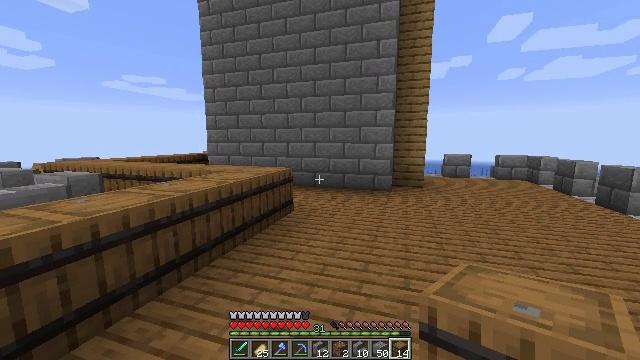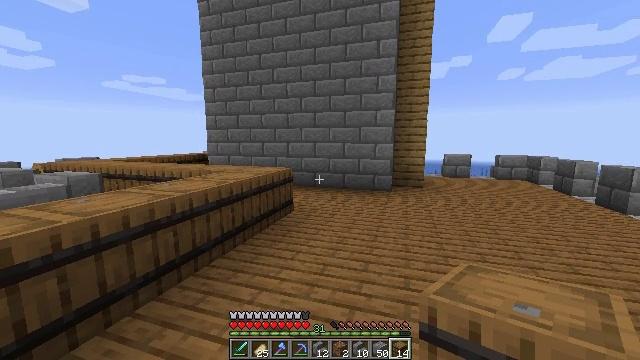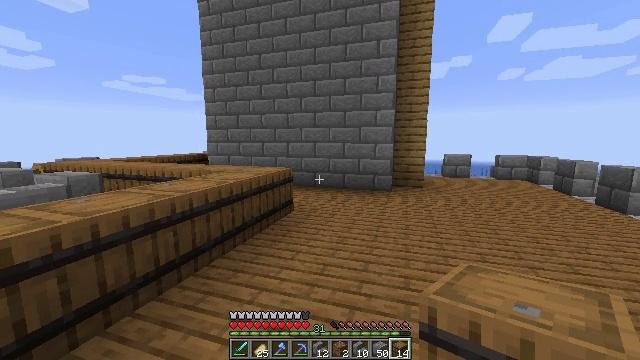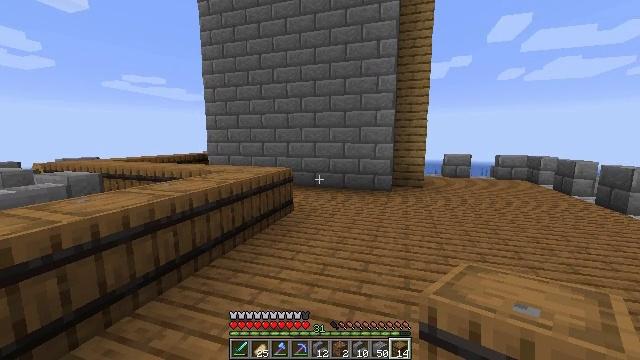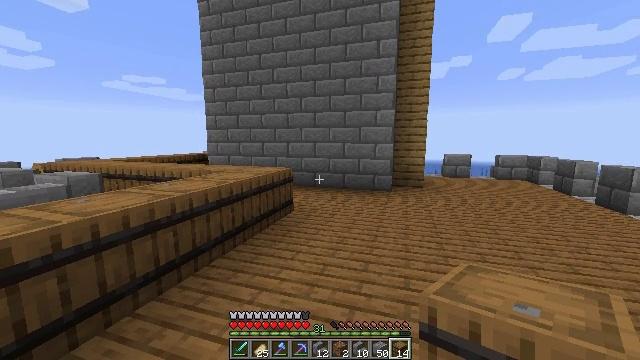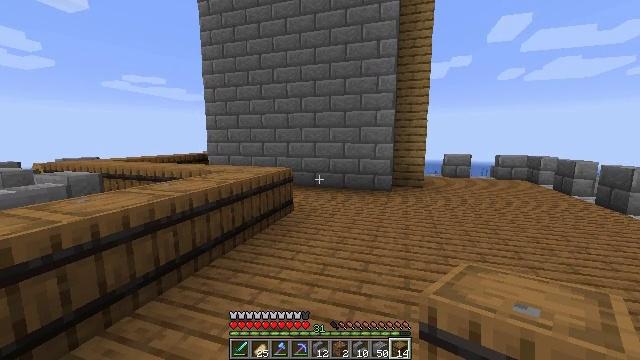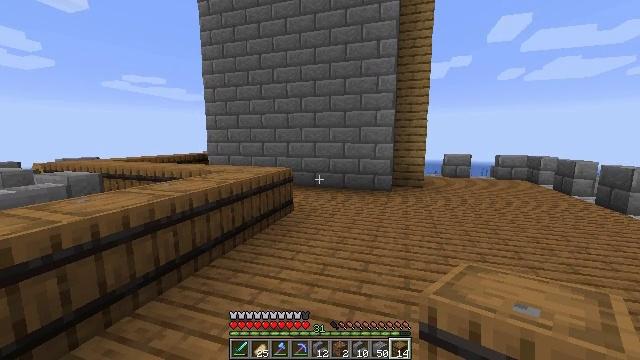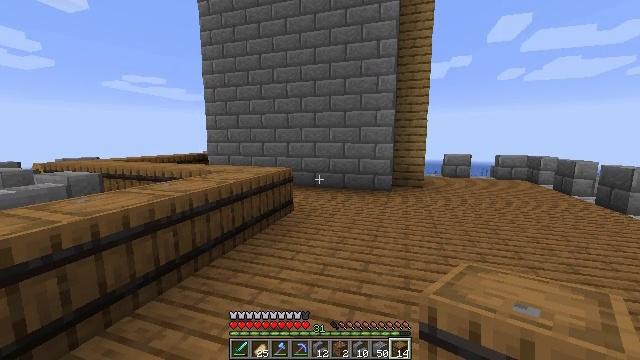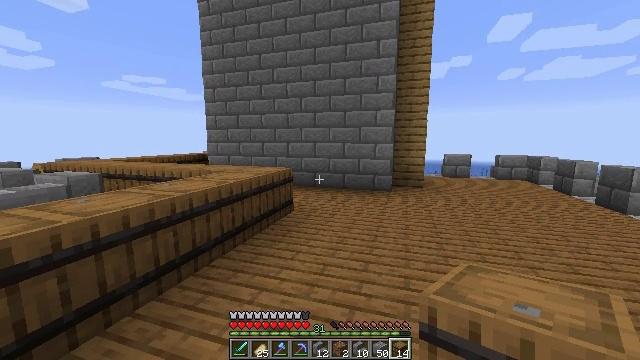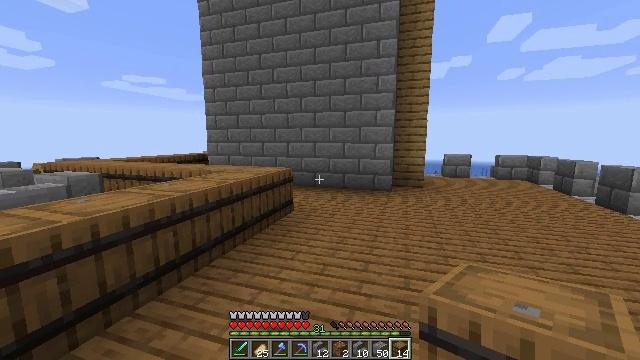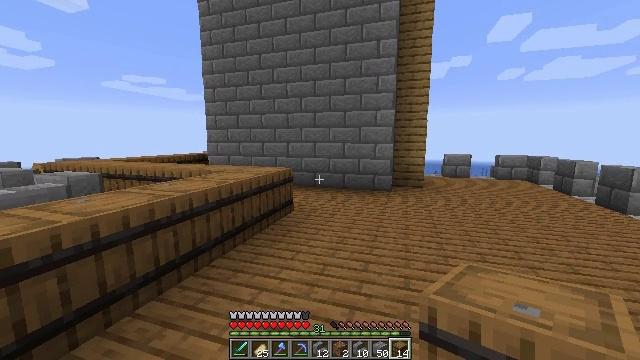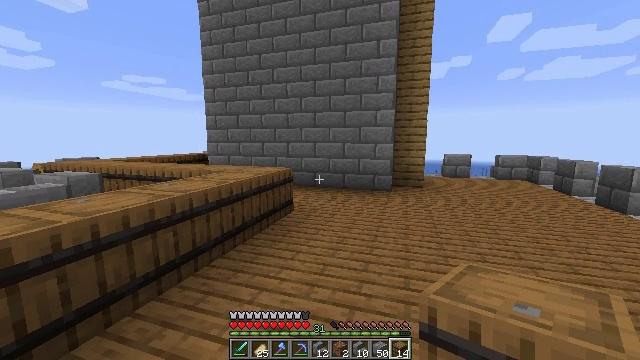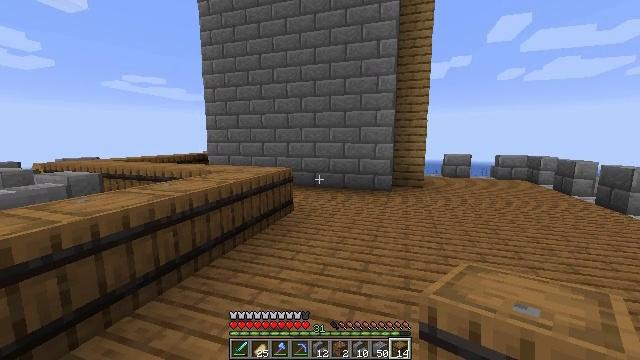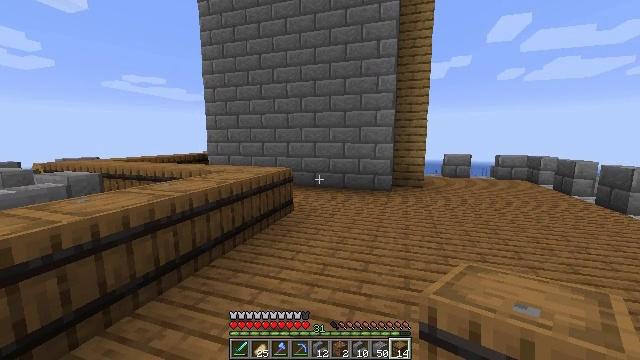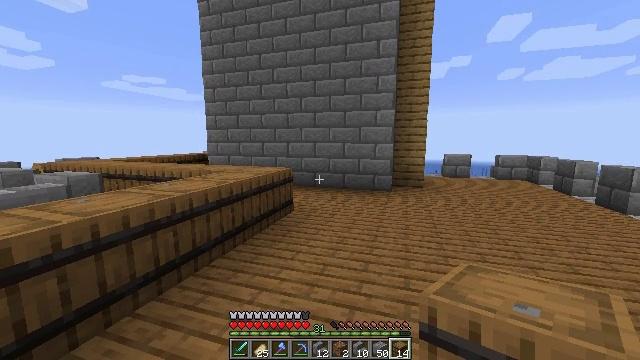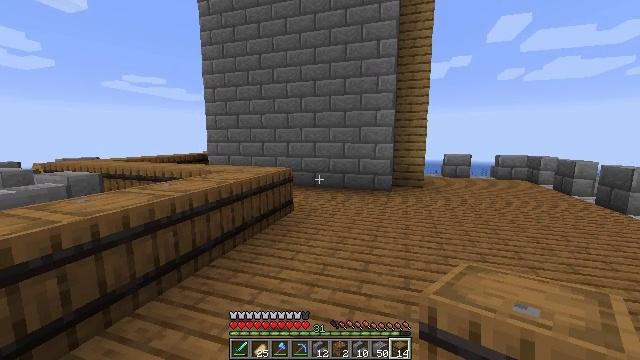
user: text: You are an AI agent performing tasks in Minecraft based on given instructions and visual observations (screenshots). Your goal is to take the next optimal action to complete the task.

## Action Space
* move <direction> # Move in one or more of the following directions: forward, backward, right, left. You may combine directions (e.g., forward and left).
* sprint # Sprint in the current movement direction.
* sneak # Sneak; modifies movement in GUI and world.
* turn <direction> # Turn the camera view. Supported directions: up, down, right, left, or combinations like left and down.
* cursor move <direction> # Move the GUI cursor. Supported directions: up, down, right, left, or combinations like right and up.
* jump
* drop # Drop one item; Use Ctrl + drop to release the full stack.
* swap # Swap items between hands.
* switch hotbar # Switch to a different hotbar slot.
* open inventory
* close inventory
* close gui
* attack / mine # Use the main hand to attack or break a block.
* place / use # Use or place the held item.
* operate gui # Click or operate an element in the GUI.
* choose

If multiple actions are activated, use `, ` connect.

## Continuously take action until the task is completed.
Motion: motion action
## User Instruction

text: Attack the barrel to gather it.
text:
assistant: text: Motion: no_op
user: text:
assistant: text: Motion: no_op
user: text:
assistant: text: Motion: no_op
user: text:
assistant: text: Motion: no_op
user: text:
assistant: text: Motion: no_op
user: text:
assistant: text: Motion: no_op
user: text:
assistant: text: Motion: no_op
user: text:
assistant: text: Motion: no_op
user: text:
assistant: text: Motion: no_op
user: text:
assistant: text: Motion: no_op
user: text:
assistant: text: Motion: no_op
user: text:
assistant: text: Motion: no_op
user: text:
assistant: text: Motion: no_op
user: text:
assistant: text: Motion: no_op
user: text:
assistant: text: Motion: no_op
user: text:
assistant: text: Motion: no_op
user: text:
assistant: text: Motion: no_op
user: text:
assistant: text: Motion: no_op
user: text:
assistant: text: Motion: no_op
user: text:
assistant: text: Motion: no_op
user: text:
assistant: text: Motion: no_op
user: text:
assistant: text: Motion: no_op
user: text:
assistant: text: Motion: no_op
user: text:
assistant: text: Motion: no_op
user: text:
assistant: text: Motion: no_op
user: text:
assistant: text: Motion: no_op
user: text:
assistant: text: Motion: no_op
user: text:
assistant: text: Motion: no_op
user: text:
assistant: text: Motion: no_op
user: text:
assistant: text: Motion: no_op